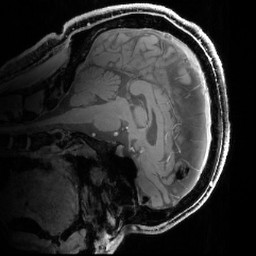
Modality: T1w
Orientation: sagittal
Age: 25
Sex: male
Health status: healthy
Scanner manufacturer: siemens
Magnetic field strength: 7 T
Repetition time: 4.3 s
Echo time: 0.00227 s